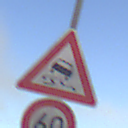
Verkehrszeichen: SchleuderOderRutschgefahr
Zusatzzeichen unten: Geschwindigkeit60
Umgebung: Outdoor, Nature
Tageszeit: SunriseSunset
Wetter: PartlyCloudy
Licht: Natural
Jahreszeit: NotSpecified
Kontrast: HighContrast